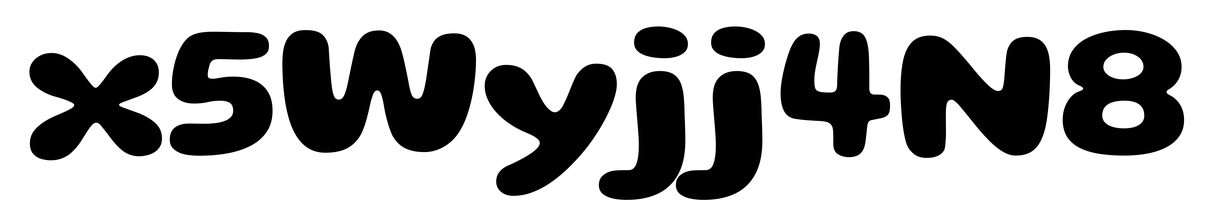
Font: Gluten_Bold